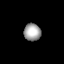
Tissue: lung
Cell type: Endothelial cells
Senescence score: 0.6744
Nuclear area (px): 285
Mean DAPI intensity: 164.281